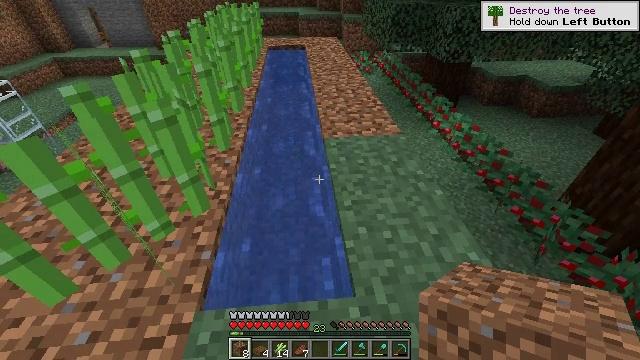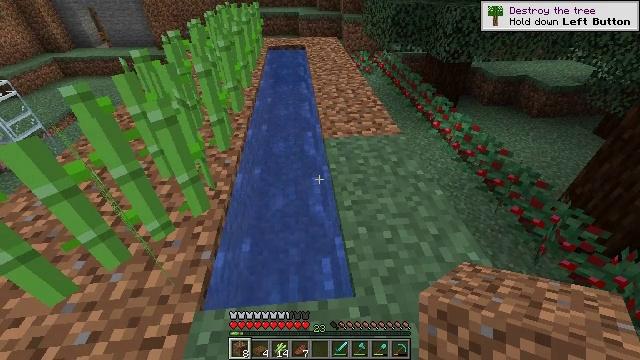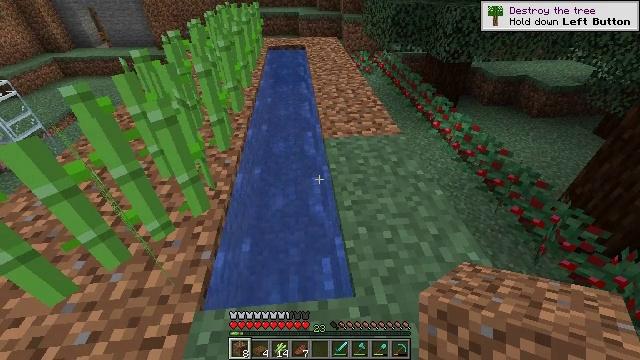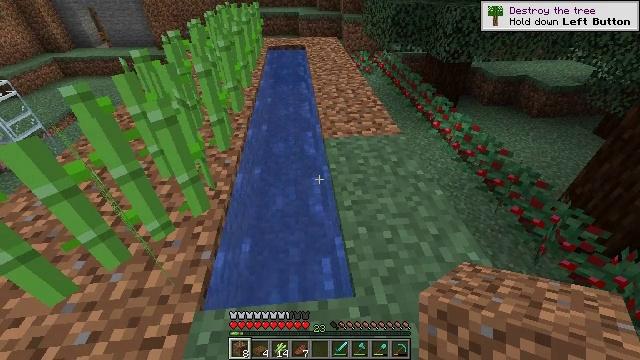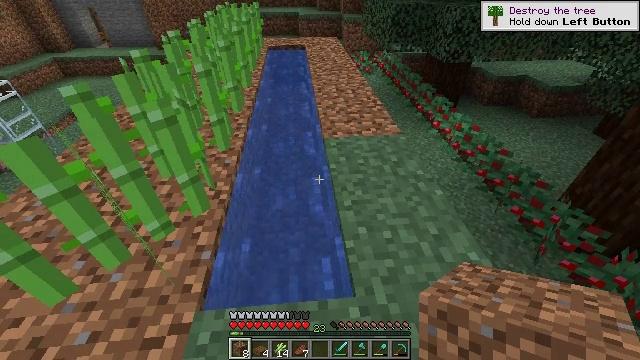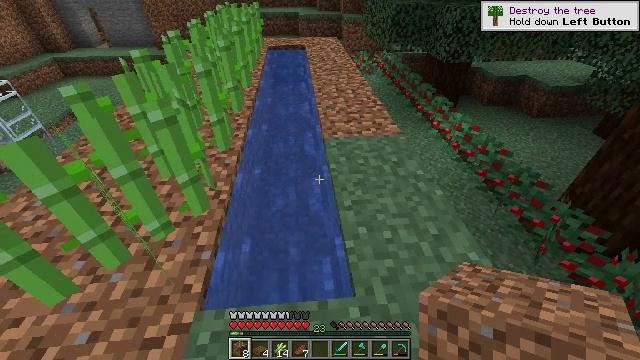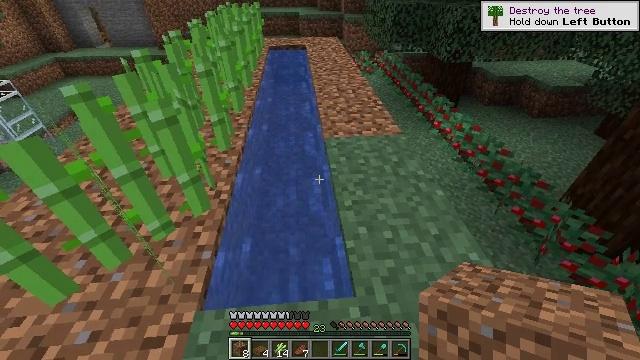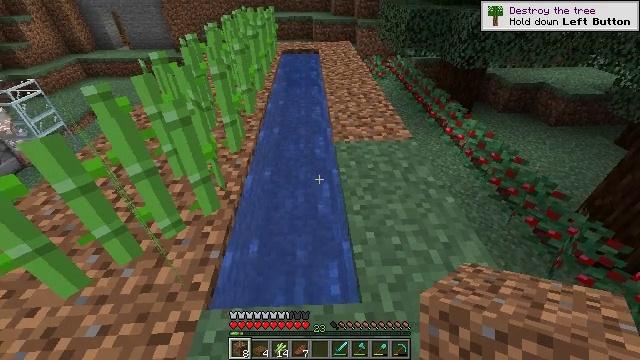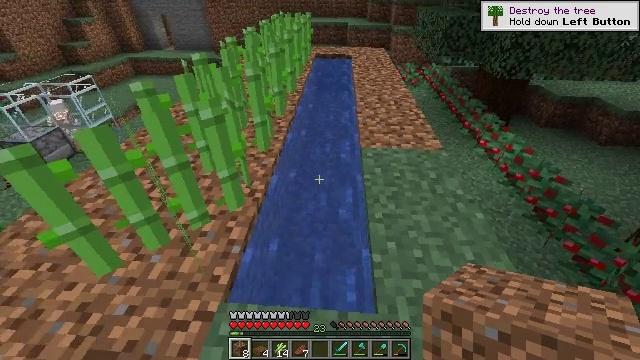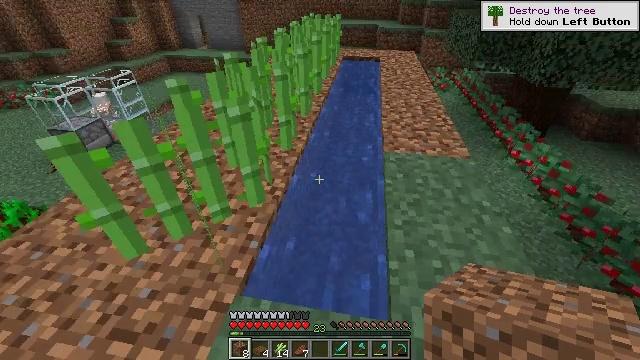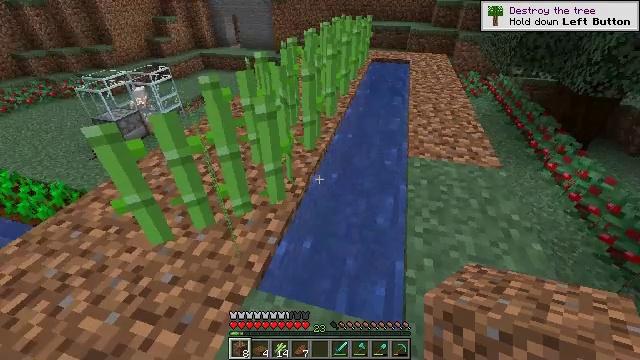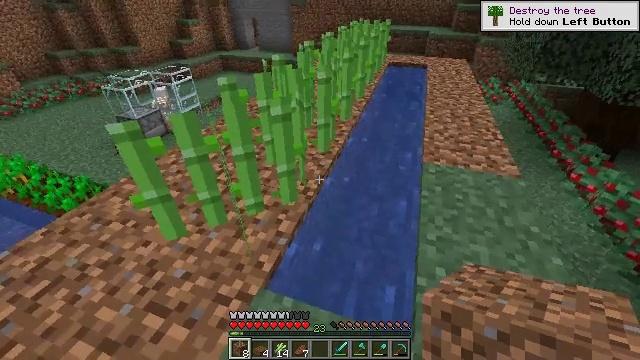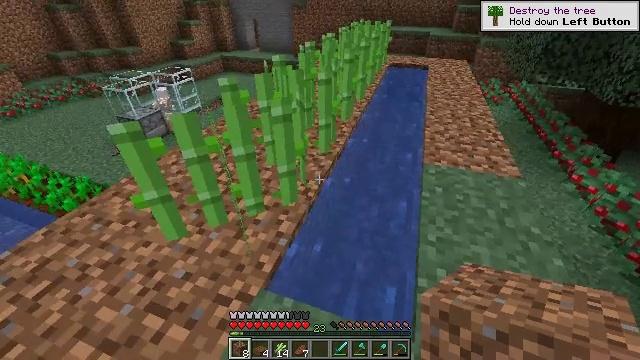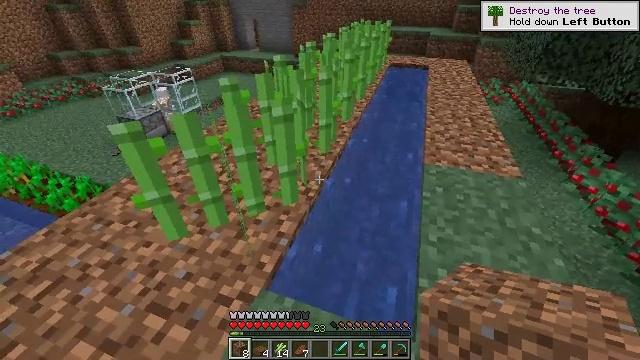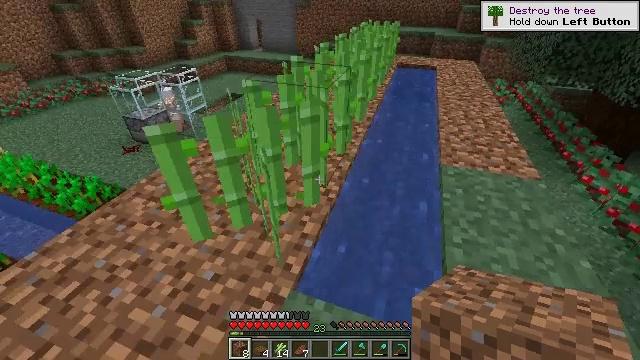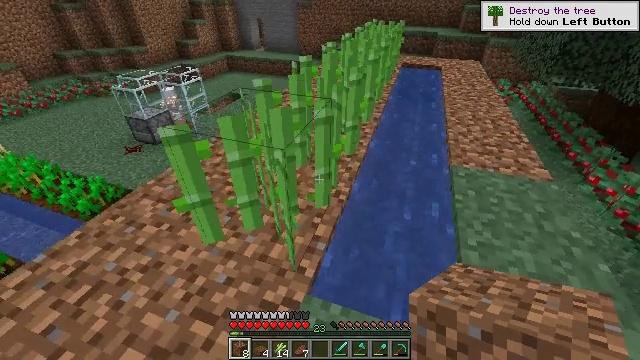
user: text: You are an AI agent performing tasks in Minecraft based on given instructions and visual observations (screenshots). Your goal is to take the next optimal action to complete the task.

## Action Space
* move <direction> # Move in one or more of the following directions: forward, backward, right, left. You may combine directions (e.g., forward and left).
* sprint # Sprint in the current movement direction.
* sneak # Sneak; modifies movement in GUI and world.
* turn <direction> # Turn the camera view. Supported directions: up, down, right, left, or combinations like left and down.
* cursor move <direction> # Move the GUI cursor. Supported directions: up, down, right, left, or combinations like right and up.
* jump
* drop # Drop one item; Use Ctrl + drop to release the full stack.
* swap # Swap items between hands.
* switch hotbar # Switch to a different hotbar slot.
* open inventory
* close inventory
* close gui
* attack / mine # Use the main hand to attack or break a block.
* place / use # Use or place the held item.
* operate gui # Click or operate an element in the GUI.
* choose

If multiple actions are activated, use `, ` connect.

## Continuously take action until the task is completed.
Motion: motion action
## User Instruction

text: Gather sugar cane for crafting.
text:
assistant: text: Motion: no_op
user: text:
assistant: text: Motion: no_op
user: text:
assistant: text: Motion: no_op
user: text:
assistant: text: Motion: no_op
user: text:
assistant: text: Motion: no_op
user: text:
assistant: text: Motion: no_op
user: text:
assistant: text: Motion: turn left
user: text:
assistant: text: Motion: turn left
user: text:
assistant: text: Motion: turn left
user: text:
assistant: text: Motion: turn left
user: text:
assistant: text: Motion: turn left
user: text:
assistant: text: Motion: no_op
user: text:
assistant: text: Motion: move left
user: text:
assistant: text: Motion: move left
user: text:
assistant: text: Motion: move forward and move left
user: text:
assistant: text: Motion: move forward and move left
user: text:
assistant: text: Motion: move forward and move left, turn right
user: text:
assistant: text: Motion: move left, turn right
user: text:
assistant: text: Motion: turn right
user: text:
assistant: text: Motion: turn right
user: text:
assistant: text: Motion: turn right
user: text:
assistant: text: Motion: turn right
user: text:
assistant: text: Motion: no_op
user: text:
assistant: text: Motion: no_op
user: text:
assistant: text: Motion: no_op
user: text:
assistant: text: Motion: turn right
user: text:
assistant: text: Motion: no_op
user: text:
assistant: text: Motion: no_op
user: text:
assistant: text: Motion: no_op
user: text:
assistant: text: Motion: no_op